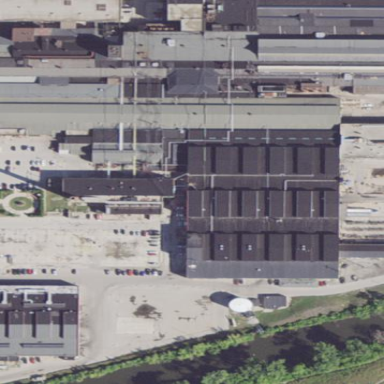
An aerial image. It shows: Industrial building.